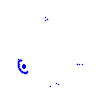
Particle: kaon